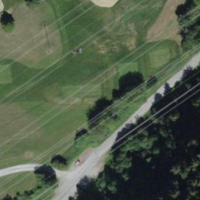
EUNIS habitat code: 53
Species observed at this site:
Cornus sanguinea
Epilobium hirsutum